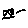
Label: fish